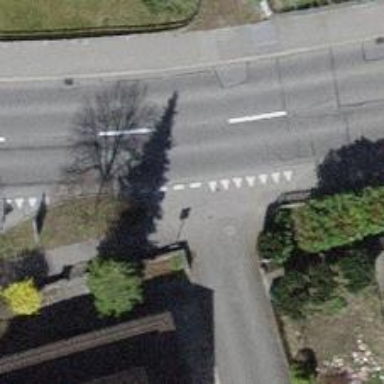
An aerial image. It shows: Road with "give way" sign.